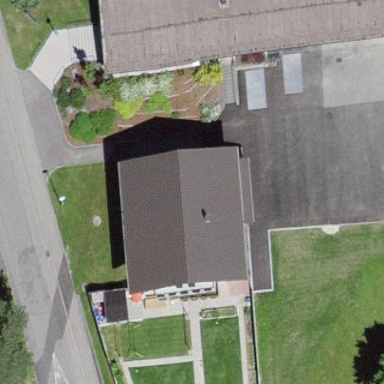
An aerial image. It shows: Residential building.